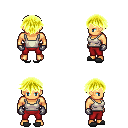
a pixel art fantasy rpg character, male body template, human, tanned skin, white pirate shirt, red pants, gold short bangs hairstyle, metal gloves, gray slippers, four views (front, back, left, right), 2x2 character sprite sheet, small pixel art, hard edges, no anti-aliasing